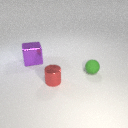
large purple metal cube behind small green rubber sphere